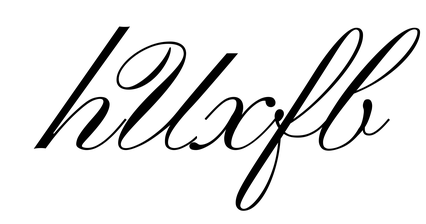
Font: PinyonScript-Regular